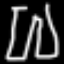
Label: pants